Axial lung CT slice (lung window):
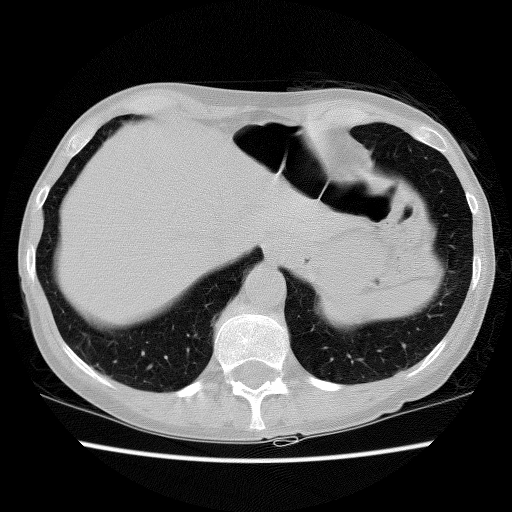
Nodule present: no